Interaction volume radius: 5 \u00c5
Interaction volume height: 20 \u00c5
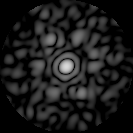
Disorder parameter: 0.82